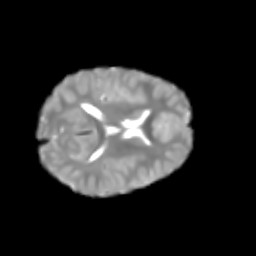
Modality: T2w
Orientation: axial
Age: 6
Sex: male
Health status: healthy